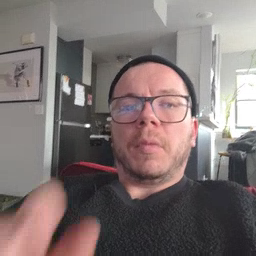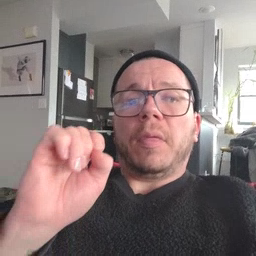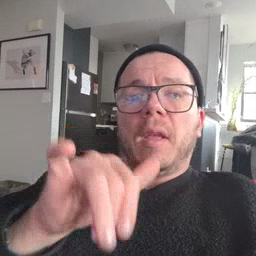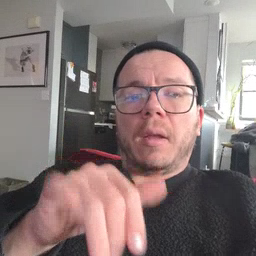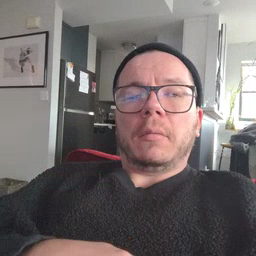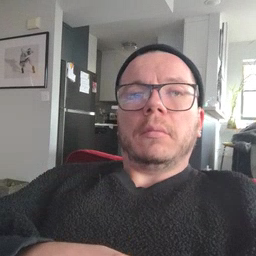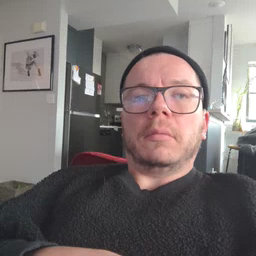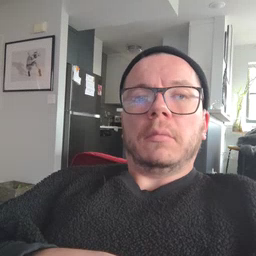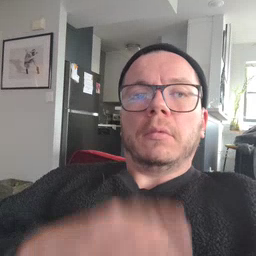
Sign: that